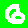
Digit: 6